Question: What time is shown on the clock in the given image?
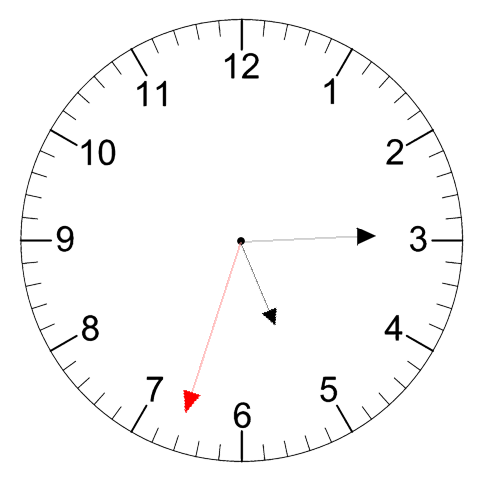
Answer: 05:14:33